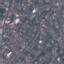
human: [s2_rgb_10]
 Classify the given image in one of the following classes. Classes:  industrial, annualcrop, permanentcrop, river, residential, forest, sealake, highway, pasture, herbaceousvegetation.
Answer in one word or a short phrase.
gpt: Residential